Question: I have a 'df' with an integer variable, 'counts', and a POSIXct 'datetime' variable. The datetime variable represents minute intervals of different days:
'''
counts datetime
246 02/11/2011 19:00
237 02/11/2011 19:01
268 02/11/2011 19:02
496 02/11/2011 19:03
259 02/11/2011 19:04
548 09/12/2011 20:14
'''
I would like to have a line plot for each day, with the different HH:MM in the x axis. I can get the day, hours and minutes with 'lubridate':
'''
require(lubridate)
day(df$datetime)
minute(df$datetime)
'''
But I am unable to put them together (I have tried the route of turning datetime to a HH:MM character unsuccessfully). I am missing the "x=factor(HH:MM of datetime)" below. Any idea comment?
'''
ggplot(df, aes(x=factor(HH:MM of datetime), y=counts, group=day(datetime)) + geom_line()
'''
Example: Each line should a different day. The x axis should be the HH:MM, the y the counts.

Data:
'''
structure(list(all = c(246, 237, 268, 496, 259, 294, 414, 290,
267, 375, 402, 355, 572, 319, 354, 612, 478, 327, 511, 500, 468,
565, 472, 524, 844, 442, 382, 515, 542, 390, 511, 759, 933, 805,
774, 660, 748, 645, 501, 775, 768, 416, 612, 748, 554, 832, 1106,
760, 1127, 995, 846, 1057, 1287, 866, 923, 1264, 1017, 755, 1102,
753, 968, 1245, 943, 1013, 1324, 1515, 1098, 1160, 1656, 1209,
1434, 1330, 1248, 1558, 1406, 1689, 1584, 1543, 1405, 1907, 1606,
1353, 2332, 1861, 1653, 2396, 1894, 1730, 2620, 1795, 1940, 2186,
2443, 2234, 2618, 2397, 2122, 2410, 2835, 2325, 2456, 2484, 2375,
2515, 2679, 2833, 2476, 3362, 2629, 3262, 3070, 2683, 2882, 3190,
2523, 3286, 2988, 2724, 2897, 2917, 2630, 2990, 2399, 2329, 2571,
2361, 2162, 2206, 2008, 2243, 2494, 1869, 1807, 2316, 2381, 1803,
2396, 1850, 1872, 2156, 1739, 1722, 2094, 1462, 1891, 1980, 1303,
1640, 1659, 1217, 1236, 1323, 1127, 1314, 1551, 1169, 1405, 1284,
1120, 1306, 1424, 971, 1068, 1375, 1198, 1123, 1202, 1007, 988,
1195, 1087, 953, 1070, 1050, 764, 913, 813, 862, 1058, 844, 329,
299, 236, 462, 330, 264, 339, 388, 220, 443, 451, 407, 393, 289,
367, 482, 506, 367, 565, 604, 459, 615, 555, 485, 633, 411, 430,
341, 719, 619, 477, 903, 785, 713, 765, 607, 782, 799, 551, 706,
682, 447, 664, 1223, 609, 797, 957, 799, 815, 924, 889, 1133,
1114, 820, 857, 1236, 1007, 753, 1276, 966, 950, 1345, 1131,
1030, 1626, 828, 1358, 1469, 1267, 1232, 1462, 1419, 1461, 1736,
1470, 1281, 2091, 1797, 1247, 1731, 1512, 1460, 2199, 1691, 1890,
2229, 2128, 2107, 2623, 1875, 2163, 2057, 2626, 1914, 2312, 2229,
2362, 2234, 2674, 1745, 2995, 2709, 2150, 2666, 2450, 2363, 2610,
3050, 2975, 2861, 3075, 2638, 3136, 3272, 2440, 2874, 2904, 2716,
3124, 3056, 2413, 2916, 2057, 2384, 2649, 2304, 2034, 2246, 2360,
2324, 2566, 1972, 1986, 2430, 2150, 1853, 2067, 1900, 1778, 2091,
1936, 1749, 1906, 1789, 1656, 1998, 1463, 1449, 1534, 1252, 1515,
1704, 1440, 1397, 1521, 1155, 1320, 1281, 1033, 1229, 1369, 989,
1239, 1154, 1079, 924, 1168, 1008, 1127, 1186, 991, 921, 1174,
991, 799, 694, 1037, 1033, 962, 874, 417, 114, 263, 499, 297,
292, 424, 376, 270, 396, 382, 300, 523, 352, 236, 590, 613, 355,
608, 527, 357, 594, 491, 423, 796, 478, 433, 491, 547, 303, 485,
611, 378, 940, 863, 475, 650, 855, 868, 903, 561, 551, 521, 1084,
820, 690, 1040, 759, 1024, 896, 499, 1022, 1153, 697, 1208, 802,
745, 1242, 1070, 1039, 1020, 1204, 1127, 997, 1491, 993, 1270,
1390, 1014, 1233, 1525, 1098, 954, 1581, 1751, 1379, 1669, 1875,
1742, 1195, 2002, 1715, 1891, 1581, 1441, 1889, 2346, 1838, 2400,
1955, 2344, 2027, 2057, 1744, 2436, 2328, 2191, 1899, 2942, 2348,
2871, 2691, 2773, 2592, 2961, 2811, 2517, 2850, 2739, 2814, 2998,
2726, 2969, 3176, 2785, 3039, 2817, 2778, 3290, 2653, 2495, 2622,
2553, 2549, 2398, 2161, 2121, 2401, 2504, 2289, 2418, 2238, 2077,
2288, 2062, 2033, 2081, 2096, 1722, 1942, 1772, 1800, 1731, 1424,
1821, 2101, 1454, 1533, 1585, 1680, 1522, 1547, 1335, 1614, 1557,
1389, 1369, 1412, 1294, 1351, 1417, 1395, 997, 1092, 1296, 1050,
1023, 1229, 1025, 1271, 745, 994, 1078, 1020, 1074, 776, 578,
1044, 1107, 966), datetime = structure(c(<PHONE>, <PHONE>,
<PHONE>, <PHONE>, <PHONE>, <PHONE>, <PHONE>, <PHONE>,
<PHONE>, <PHONE>, <PHONE>, <PHONE>, <PHONE>, <PHONE>,
<PHONE>, <PHONE>, <PHONE>, <PHONE>, <PHONE>, <PHONE>,
<PHONE>, <PHONE>, <PHONE>, <PHONE>, <PHONE>, <PHONE>,
<PHONE>, <PHONE>, <PHONE>, <PHONE>, <PHONE>, <PHONE>,
<PHONE>, <PHONE>, <PHONE>, <PHONE>, <PHONE>, <PHONE>,
<PHONE>, <PHONE>, <PHONE>, <PHONE>, <PHONE>, <PHONE>,
<PHONE>, <PHONE>, <PHONE>, <PHONE>, <PHONE>, <PHONE>,
<PHONE>, <PHONE>, <PHONE>, <PHONE>, <PHONE>, <PHONE>,
<PHONE>, <PHONE>, <PHONE>, <PHONE>, <PHONE>, <PHONE>,
<PHONE>, <PHONE>, <PHONE>, <PHONE>, <PHONE>, <PHONE>,
<PHONE>, <PHONE>, <PHONE>, <PHONE>, <PHONE>, <PHONE>,
<PHONE>, <PHONE>, <PHONE>, <PHONE>, <PHONE>, <PHONE>,
<PHONE>, <PHONE>, <PHONE>, <PHONE>, <PHONE>, <PHONE>,
<PHONE>, <PHONE>, <PHONE>, <PHONE>, <PHONE>, <PHONE>,
<PHONE>, <PHONE>, <PHONE>, <PHONE>, <PHONE>, <PHONE>,
<PHONE>, <PHONE>, <PHONE>, <PHONE>, <PHONE>, <PHONE>,
<PHONE>, <PHONE>, <PHONE>, <PHONE>, <PHONE>, <PHONE>,
<PHONE>, <PHONE>, <PHONE>, <PHONE>, <PHONE>, <PHONE>,
<PHONE>, <PHONE>, <PHONE>, <PHONE>, <PHONE>, <PHONE>,
<PHONE>, <PHONE>, <PHONE>, <PHONE>, <PHONE>, <PHONE>,
<PHONE>, <PHONE>, <PHONE>, <PHONE>, <PHONE>, <PHONE>,
<PHONE>, <PHONE>, <PHONE>, <PHONE>, <PHONE>, <PHONE>,
<PHONE>, <PHONE>, <PHONE>, <PHONE>, <PHONE>, <PHONE>,
<PHONE>, <PHONE>, <PHONE>, <PHONE>, <PHONE>, <PHONE>,
<PHONE>, <PHONE>, <PHONE>, <PHONE>, <PHONE>, <PHONE>,
<PHONE>, <PHONE>, <PHONE>, <PHONE>, <PHONE>, <PHONE>,
<PHONE>, <PHONE>, <PHONE>, <PHONE>, <PHONE>, <PHONE>,
<PHONE>, <PHONE>, <PHONE>, <PHONE>, <PHONE>, <PHONE>,
<PHONE>, <PHONE>, <PHONE>, <PHONE>, <PHONE>, <PHONE>,
<PHONE>, <PHONE>, <PHONE>, <PHONE>, <PHONE>, <PHONE>,
<PHONE>, <PHONE>, <PHONE>, <PHONE>, <PHONE>, <PHONE>,
<PHONE>, <PHONE>, <PHONE>, <PHONE>, <PHONE>, <PHONE>,
<PHONE>, <PHONE>, <PHONE>, <PHONE>, <PHONE>, <PHONE>,
<PHONE>, <PHONE>, <PHONE>, <PHONE>, <PHONE>, <PHONE>,
<PHONE>, <PHONE>, <PHONE>, <PHONE>, <PHONE>, <PHONE>,
<PHONE>, <PHONE>, <PHONE>, <PHONE>, <PHONE>, <PHONE>,
<PHONE>, <PHONE>, <PHONE>, <PHONE>, <PHONE>, <PHONE>,
<PHONE>, <PHONE>, <PHONE>, <PHONE>, <PHONE>, <PHONE>,
<PHONE>, <PHONE>, <PHONE>, <PHONE>, <PHONE>, <PHONE>,
<PHONE>, <PHONE>, <PHONE>, <PHONE>, <PHONE>, <PHONE>,
<PHONE>, <PHONE>, <PHONE>, <PHONE>, <PHONE>, <PHONE>,
<PHONE>, <PHONE>, <PHONE>, <PHONE>, <PHONE>, <PHONE>,
<PHONE>, <PHONE>, <PHONE>, <PHONE>, <PHONE>, <PHONE>,
<PHONE>, <PHONE>, <PHONE>, <PHONE>, <PHONE>, <PHONE>,
<PHONE>, <PHONE>, <PHONE>, <PHONE>, <PHONE>, <PHONE>,
<PHONE>, <PHONE>, <PHONE>, <PHONE>, <PHONE>, <PHONE>,
<PHONE>, <PHONE>, <PHONE>, <PHONE>, <PHONE>, <PHONE>,
<PHONE>, <PHONE>, <PHONE>, <PHONE>, <PHONE>, <PHONE>,
<PHONE>, <PHONE>, <PHONE>, <PHONE>, <PHONE>, <PHONE>,
<PHONE>, <PHONE>, <PHONE>, <PHONE>, <PHONE>, <PHONE>,
<PHONE>, <PHONE>, <PHONE>, <PHONE>, <PHONE>, <PHONE>,
<PHONE>, <PHONE>, <PHONE>, <PHONE>, <PHONE>, <PHONE>,
<PHONE>, <PHONE>, <PHONE>, <PHONE>, <PHONE>, <PHONE>,
<PHONE>, <PHONE>, <PHONE>, <PHONE>, <PHONE>, <PHONE>,
<PHONE>, <PHONE>, <PHONE>, <PHONE>, <PHONE>, <PHONE>,
<PHONE>, <PHONE>, <PHONE>, <PHONE>, <PHONE>, <PHONE>,
<PHONE>, <PHONE>, <PHONE>, <PHONE>, <PHONE>, <PHONE>,
<PHONE>, <PHONE>, <PHONE>, <PHONE>, <PHONE>, <PHONE>,
<PHONE>, <PHONE>, <PHONE>, <PHONE>, <PHONE>, <PHONE>,
<PHONE>, <PHONE>, <PHONE>, <PHONE>, <PHONE>, <PHONE>,
<PHONE>, <PHONE>, <PHONE>, <PHONE>, <PHONE>, <PHONE>,
<PHONE>, <PHONE>, <PHONE>, <PHONE>, <PHONE>, <PHONE>,
<PHONE>, <PHONE>, <PHONE>, <PHONE>, <PHONE>, <PHONE>,
<PHONE>, <PHONE>, <PHONE>, <PHONE>, <PHONE>, <PHONE>,
<PHONE>, <PHONE>, <PHONE>, <PHONE>, <PHONE>, <PHONE>,
<PHONE>, <PHONE>, <PHONE>, <PHONE>, <PHONE>, <PHONE>,
<PHONE>, <PHONE>, <PHONE>, <PHONE>, <PHONE>, <PHONE>,
<PHONE>, <PHONE>, <PHONE>, <PHONE>, <PHONE>, <PHONE>,
<PHONE>, <PHONE>, <PHONE>, <PHONE>, <PHONE>, <PHONE>,
<PHONE>, <PHONE>, <PHONE>, <PHONE>, <PHONE>, <PHONE>,
<PHONE>, <PHONE>, <PHONE>, <PHONE>, <PHONE>, <PHONE>,
<PHONE>, <PHONE>, <PHONE>, <PHONE>, <PHONE>, <PHONE>,
<PHONE>, <PHONE>, <PHONE>, <PHONE>, <PHONE>, <PHONE>,
<PHONE>, <PHONE>, <PHONE>, <PHONE>, <PHONE>, <PHONE>,
<PHONE>, <PHONE>, <PHONE>, <PHONE>, <PHONE>, <PHONE>,
<PHONE>, <PHONE>, <PHONE>, <PHONE>, <PHONE>, <PHONE>,
<PHONE>, <PHONE>, <PHONE>, <PHONE>, <PHONE>, <PHONE>,
<PHONE>, <PHONE>, <PHONE>, <PHONE>, <PHONE>, <PHONE>,
<PHONE>, <PHONE>, <PHONE>, <PHONE>, <PHONE>, <PHONE>,
<PHONE>, <PHONE>, <PHONE>, <PHONE>, <PHONE>, <PHONE>,
<PHONE>, <PHONE>, <PHONE>, <PHONE>, <PHONE>, <PHONE>,
<PHONE>, <PHONE>, <PHONE>, <PHONE>, <PHONE>, <PHONE>,
<PHONE>, <PHONE>, <PHONE>, <PHONE>, <PHONE>, <PHONE>,
<PHONE>, <PHONE>, <PHONE>, <PHONE>, <PHONE>, <PHONE>,
<PHONE>, <PHONE>, <PHONE>, <PHONE>, <PHONE>, <PHONE>,
<PHONE>, <PHONE>, <PHONE>, <PHONE>, <PHONE>, <PHONE>,
<PHONE>, <PHONE>, <PHONE>, <PHONE>, <PHONE>, <PHONE>,
<PHONE>, <PHONE>, <PHONE>, <PHONE>, <PHONE>, <PHONE>,
<PHONE>, <PHONE>, <PHONE>, <PHONE>), tzone = "", class = c("POSIXct",
"POSIXt"))), .Names = c("all", "datetime"), row.names = c(NA,
540L), class = "data.frame")
'''
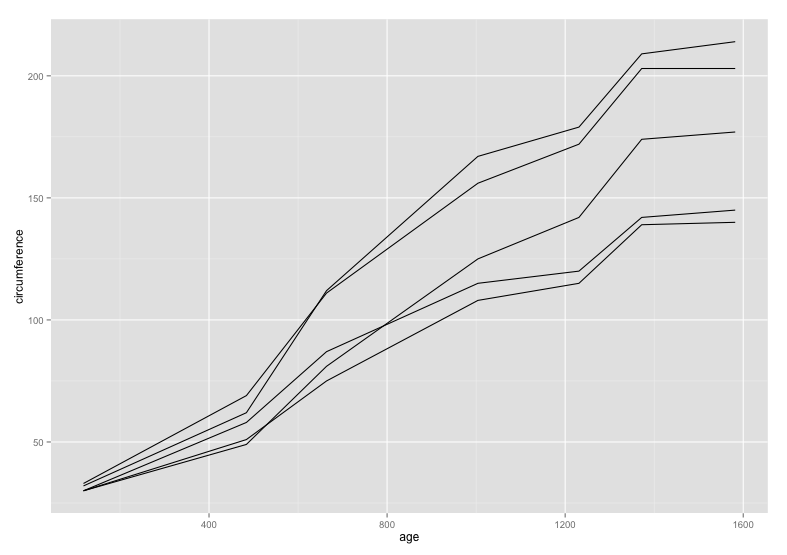
Answer: You could try
'''
library(ggplot2)
library(scales)
df$date <- factor(as.Date(df$datetime))
df$dtime <- as.POSIXct(sprintf('%s %s:%s', Sys.Date(),
format(df$datetime, '%H:%M'), '00'))
p <- ggplot(df, aes(x=dtime, y=all, group=date, color=date))+
geom_line()
p+
scale_x_datetime(breaks=date_breaks('1 hour'),
labels=date_format('%H:%M')) +
theme_light()
'''